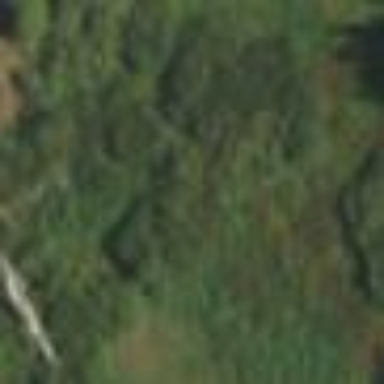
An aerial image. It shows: Wet meadow with wooded vegetation.